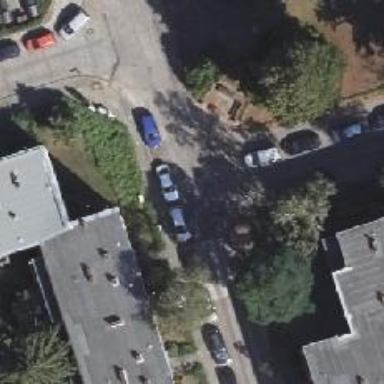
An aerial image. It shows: Residential road with asphalt surface and sidewalks on both sides.